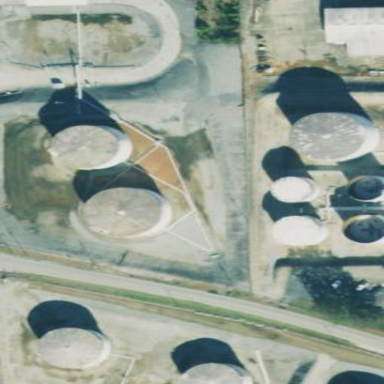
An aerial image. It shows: Industrial area used for oil storage.